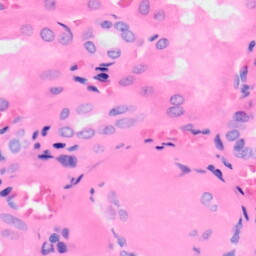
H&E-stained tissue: Kidney